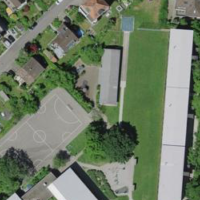
EUNIS habitat code: 55
Species observed at this site:
Convallaria majalis
Passer domesticus